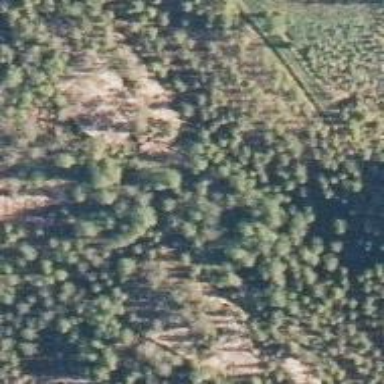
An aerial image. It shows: Cliff in nature.